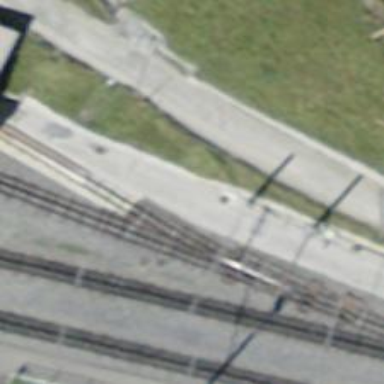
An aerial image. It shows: Narrow-gauge railway with electrified tracks using contact line. Located in service yard with one track.